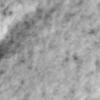
Label: no_change